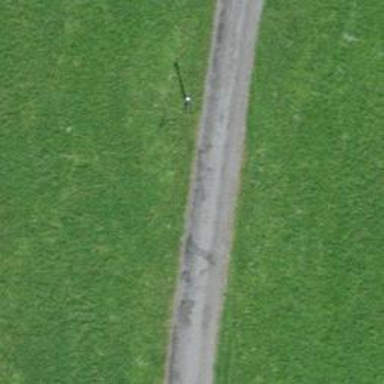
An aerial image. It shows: Track with grade 1 quality.